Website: lowes
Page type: billing-address
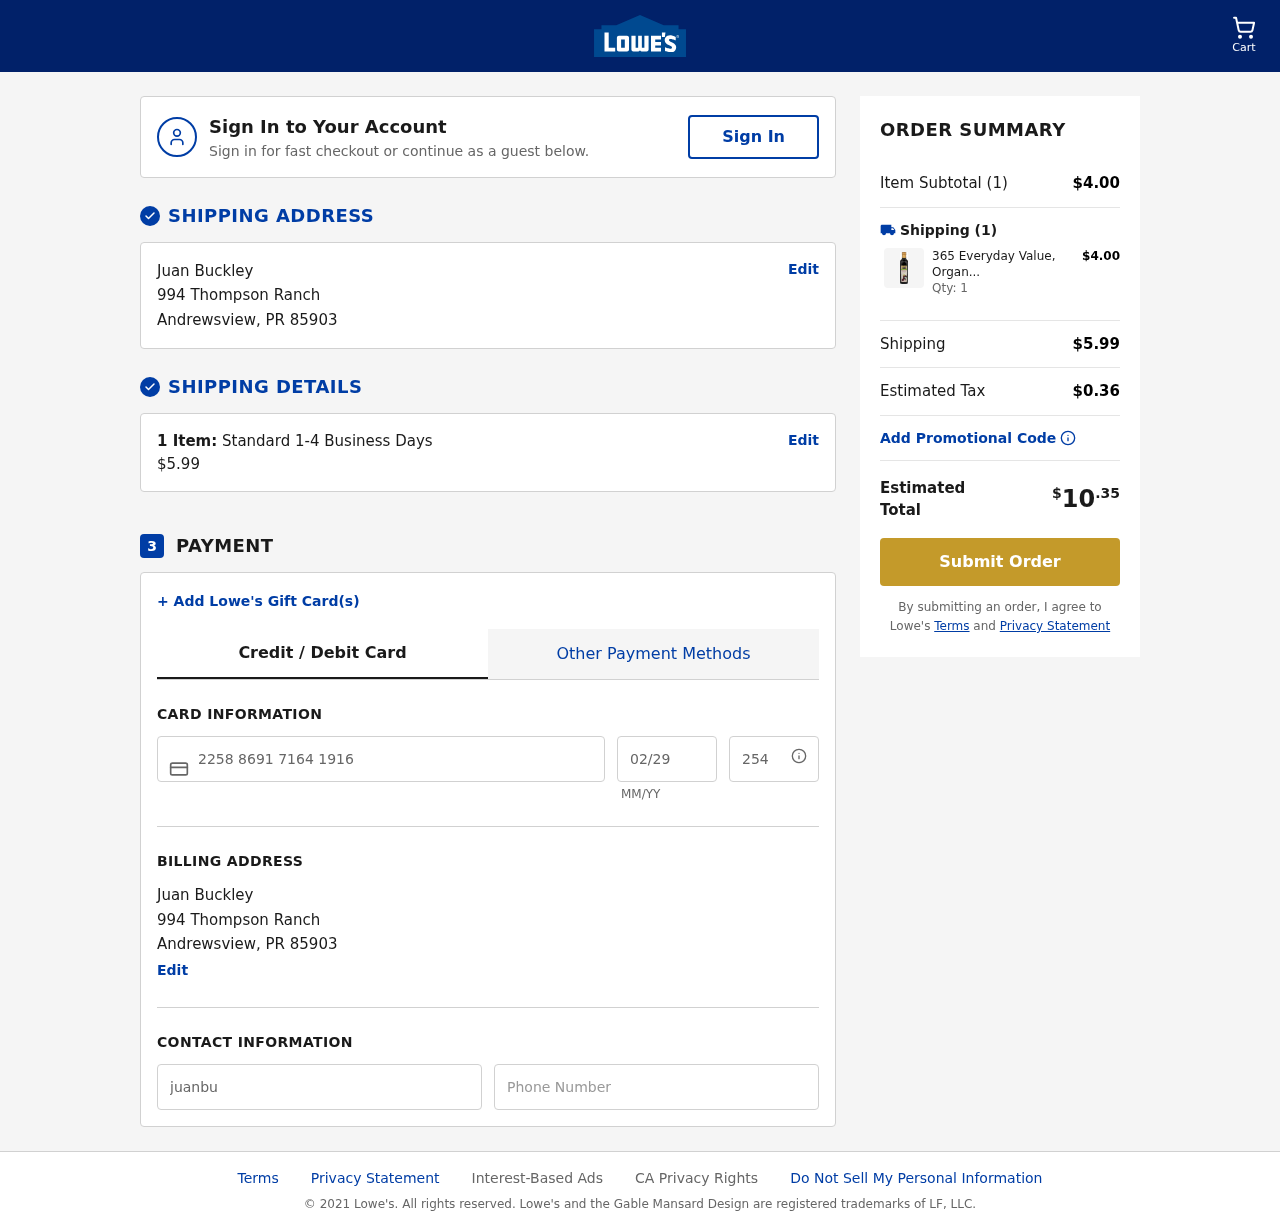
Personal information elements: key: PII_CARD_CVV
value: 254
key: PII_CARD_EXPIRY
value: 02/29
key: PII_CARD_NUMBER
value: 2258 8691 7164 1916
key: PII_CITY
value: Andrewsview
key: PII_EMAIL
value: juanbuckley@yahoo.com
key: PII_FULLNAME
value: Juan Buckley
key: PII_PHONE
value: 9223279836
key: PII_POSTCODE
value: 85903
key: PII_STATE_ABBR
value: PR
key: PII_STREET
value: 994 Thompson Ranch
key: PII_FULLNAME2
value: Juan Buckley
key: PII_STREET2
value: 994 Thompson Ranch
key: PII_CITY2
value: Andrewsview
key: PII_STATE_ABBR2
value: PR
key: PII_POSTCODE2
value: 85903
Product elements: key: PRODUCT1_NAME
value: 365 Everyday Value, Organic Balsamic Vinegar of Modena, 16.9 fl oz
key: PRODUCT1_PRICE
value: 4
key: PRODUCT1_QUANTITY
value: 1
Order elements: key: ORDER_NUM_ITEMS
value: Cart
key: ORDER_NUM_ITEMS
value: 1 Item:
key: ORDER_NUM_ITEMS
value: Item Subtotal (1)
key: ORDER_SHIPPING_COST
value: $5.99
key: ORDER_SUBTOTAL
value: $4.00
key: ORDER_TAX
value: $0.36
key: ORDER_TOTAL
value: $10.35